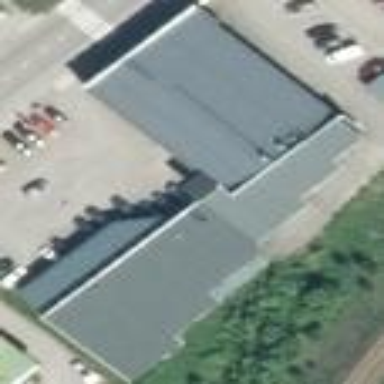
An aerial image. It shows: Building housing car shop.